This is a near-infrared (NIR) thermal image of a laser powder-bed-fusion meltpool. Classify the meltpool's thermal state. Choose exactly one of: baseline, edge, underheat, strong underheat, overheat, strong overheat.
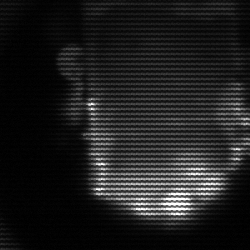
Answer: baseline